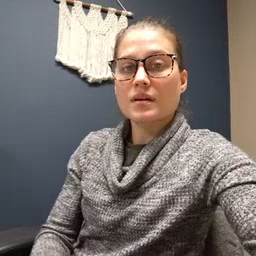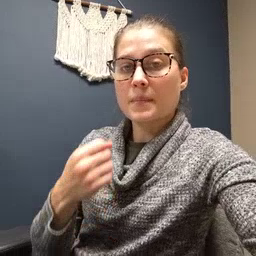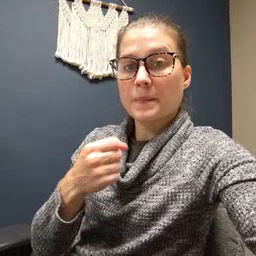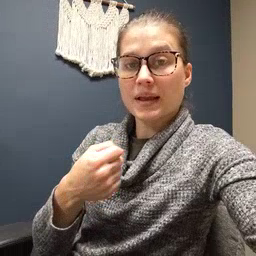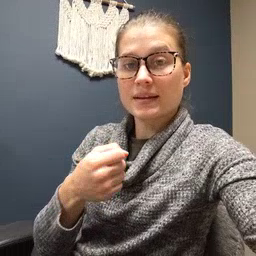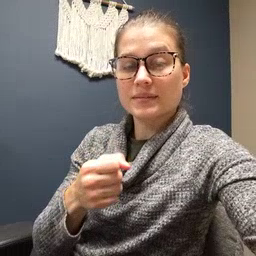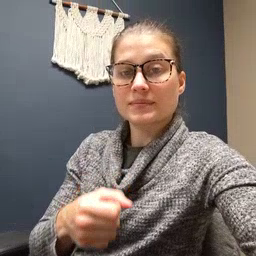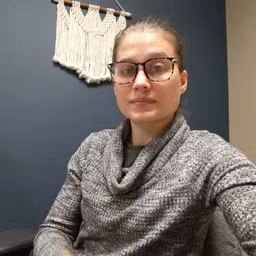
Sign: make